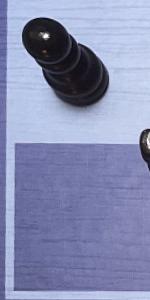
Label: Empty